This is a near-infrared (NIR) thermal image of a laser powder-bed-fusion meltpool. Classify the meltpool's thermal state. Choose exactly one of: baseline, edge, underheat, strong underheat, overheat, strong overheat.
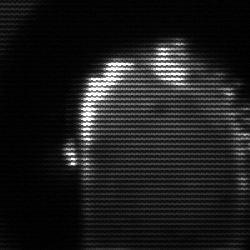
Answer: baseline